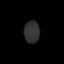
Tissue: lung
Cell type: Epithelial cells
Senescence score: 0.5869
Nuclear area (px): 334
Mean DAPI intensity: 49.401